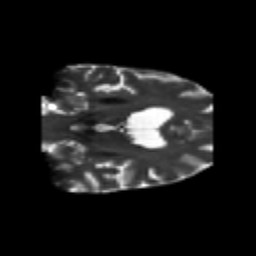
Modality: T2w
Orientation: coronal
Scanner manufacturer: siemens
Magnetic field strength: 3 T
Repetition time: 6.8 s
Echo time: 0.093 s